Question: I remember from WWDC that there was a talk showing a teapot in OpenGL ES, which rotated with movement of device. It appeared like the teapot stood still in space.
When the app launched, the teapot started in a specific position. Then when device got rotated, the teapot rotated too to stand still in space.
At this talk, they mentioned that we must get the "reference frame" e.g. upon app launch, which tells us how the user initially held the device.
For instance here's the accelerometer axis:

I want to know rotation around Y axis, but relative to how the user holds the device.
So when the user holds it upright and rotates around Y, I need to know that rotation value.
I think the key is removing the gravity from the readings? Also I target iPhone 4 / 4S with gyros, but I think CoreMotion would sensor-fusion them automatically.
How could I figure out by how much the user rotated the device around the Y-axis?
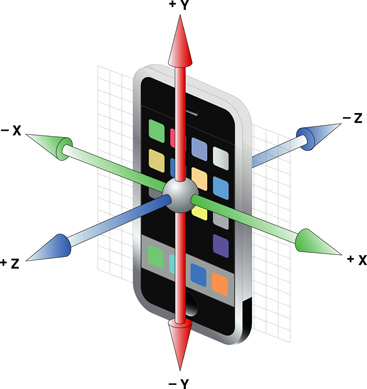
Answer: From your other question <URL> I know that you working on iOS 4 - things have changed slightly in iOS5. In general gyro data or even better sensor fusion of accelerometer and gyro data as done in DeviceMotion is the best approach for getting proper results.
So if you got this up and running, you will need to work with <URL> method to get all CMDeviceMotion results relative to your reference frame. Just store a reference of the very first CMAttitude in a class member and call multiplyByInverseOfAttitude with it on all subsequent calls. Then all members of CMDeviceMotion.attitude will refer to this reference frame.
For getting the rotation around Y axis, a first approach is to take Euler angles i.e. <URL>. Then you need advanced techniques like quaternion operation to get stable results, but this sounds like an own question.